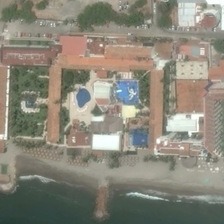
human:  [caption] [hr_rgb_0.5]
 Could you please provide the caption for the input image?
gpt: the colors of the houses in the resort are different .

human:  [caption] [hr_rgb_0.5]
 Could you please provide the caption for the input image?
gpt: some buildings and green trees are near a beach .

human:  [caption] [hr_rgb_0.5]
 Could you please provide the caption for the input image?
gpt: some buildings and green trees are near a beach .

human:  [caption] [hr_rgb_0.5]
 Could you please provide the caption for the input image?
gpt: the colors of the houses in the resort are different .

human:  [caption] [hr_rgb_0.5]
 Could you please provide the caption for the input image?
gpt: some buildings and green trees are near a beach .